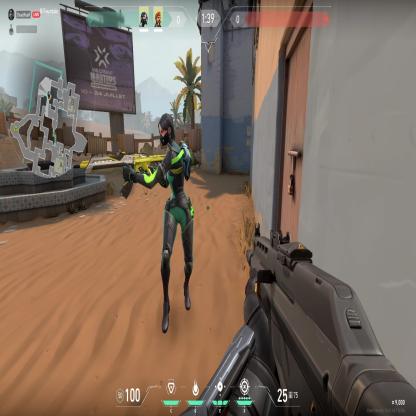
Label: teammate